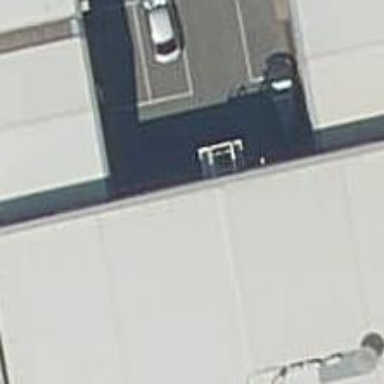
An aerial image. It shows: Parking aisle under tunnel.